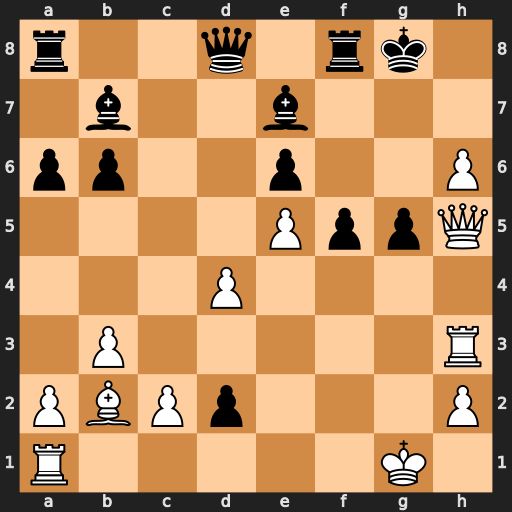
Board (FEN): r2q1rk1/1b2b3/pp2p2P/4PppQ/3P4/1P5R/PBPp3P/R5K1
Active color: w
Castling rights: -
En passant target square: -
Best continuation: Qg6+ Kh8 Qg7#